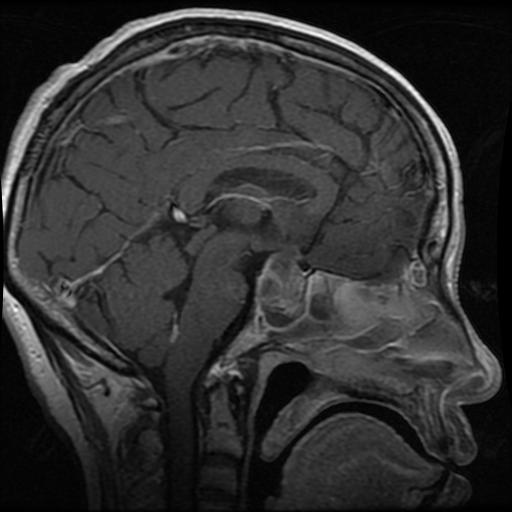
Label: pituitary